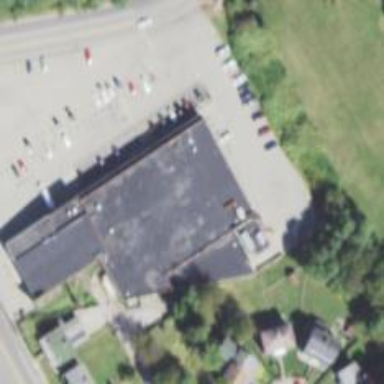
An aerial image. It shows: Supermarket.